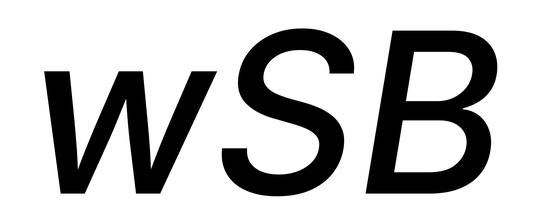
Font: Inter-Italic_Medium_Italic